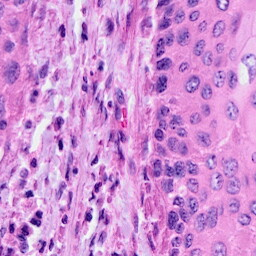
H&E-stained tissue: Cervix